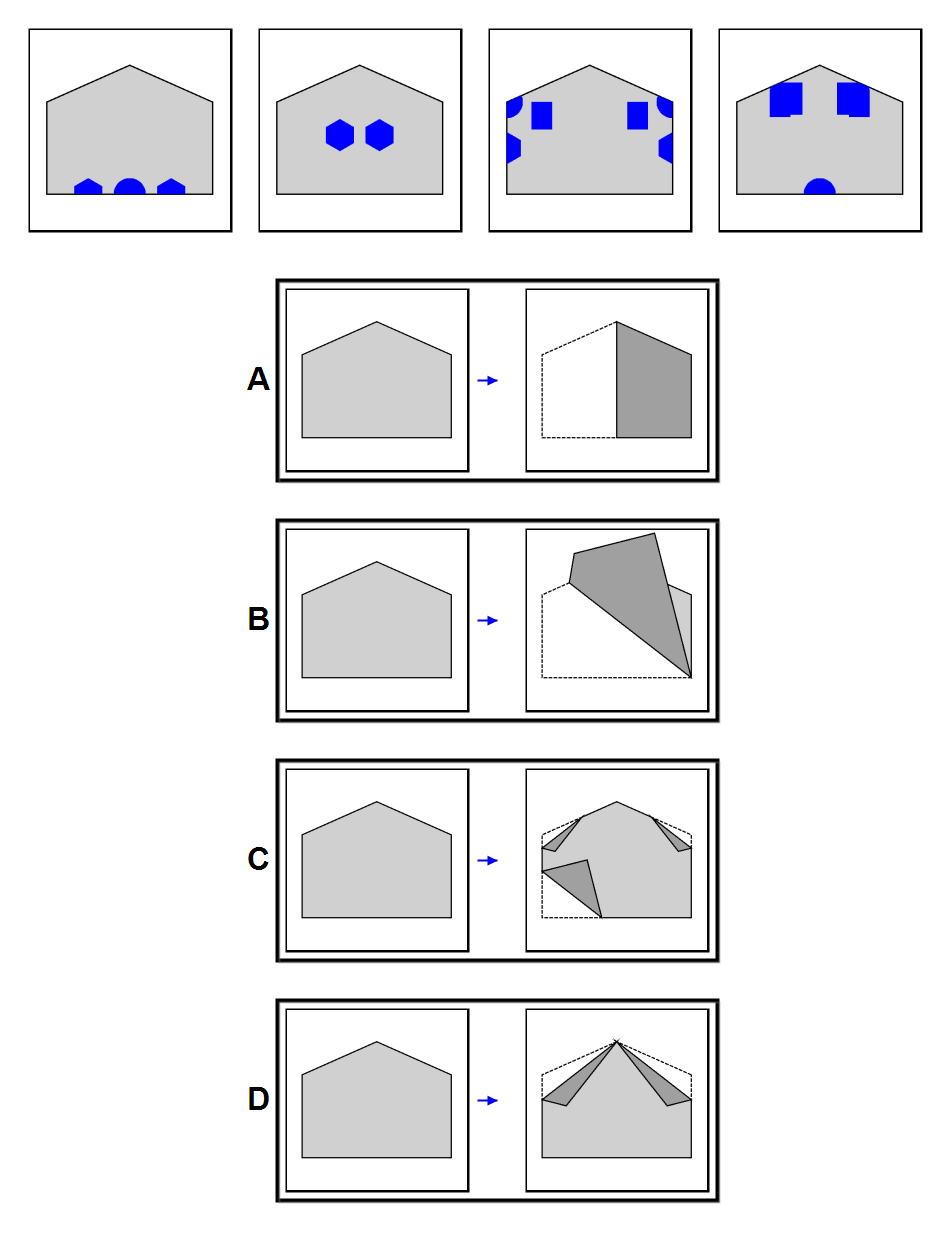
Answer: A